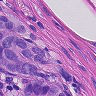
Metastatic tissue present: yes